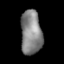
Tissue: lung
Cell type: Others
Senescence score: 0.194
Nuclear area (px): 910
Mean DAPI intensity: 132.26